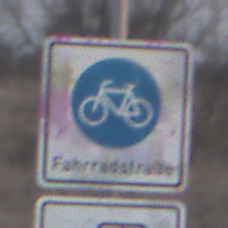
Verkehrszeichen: BeginnFahrradstrasse
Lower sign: MehrspurigeFahrzeugeFrei1
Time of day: SunriseSunset
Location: Outdoor (Nature)
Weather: Clear
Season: NotSpecified
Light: Natural